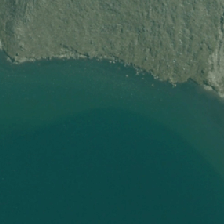
Land cover: lake_pond